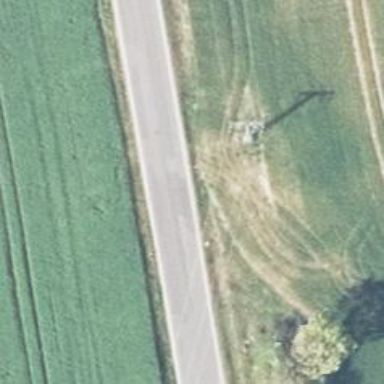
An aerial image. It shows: Secondary road with asphalt surface.